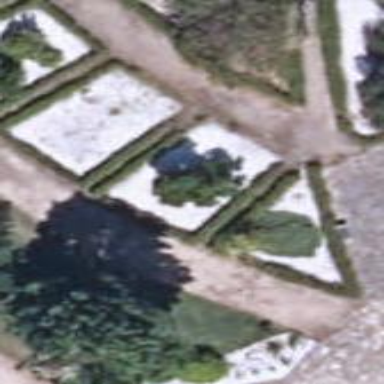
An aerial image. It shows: Garden surrounded by hedge.